Question: 'width'
I want to reduce the width of the following barchart so Type 5, Type 4, Type 3, Type 2, Type 1 are very close to each other. I tried playing with the 'barWidthRatio', the 'horizontalAxisRatio' and the 'maxBarWidth' properties. Neither is giving me the desired result. I can only manage to reduce the width of the orange bars, how do I reduce the width of the blue bars?

Is there no way to do this?
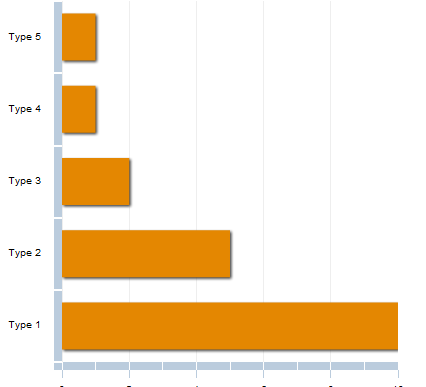
Answer: Im pretty sure your going to have to reduce the height of the whole chart to do that, or the container that contains the chart. The chart is probably set to height=100%, so it will always stretch out those blue bars